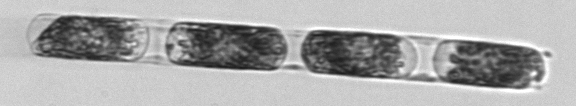
Label: Hemiaulus